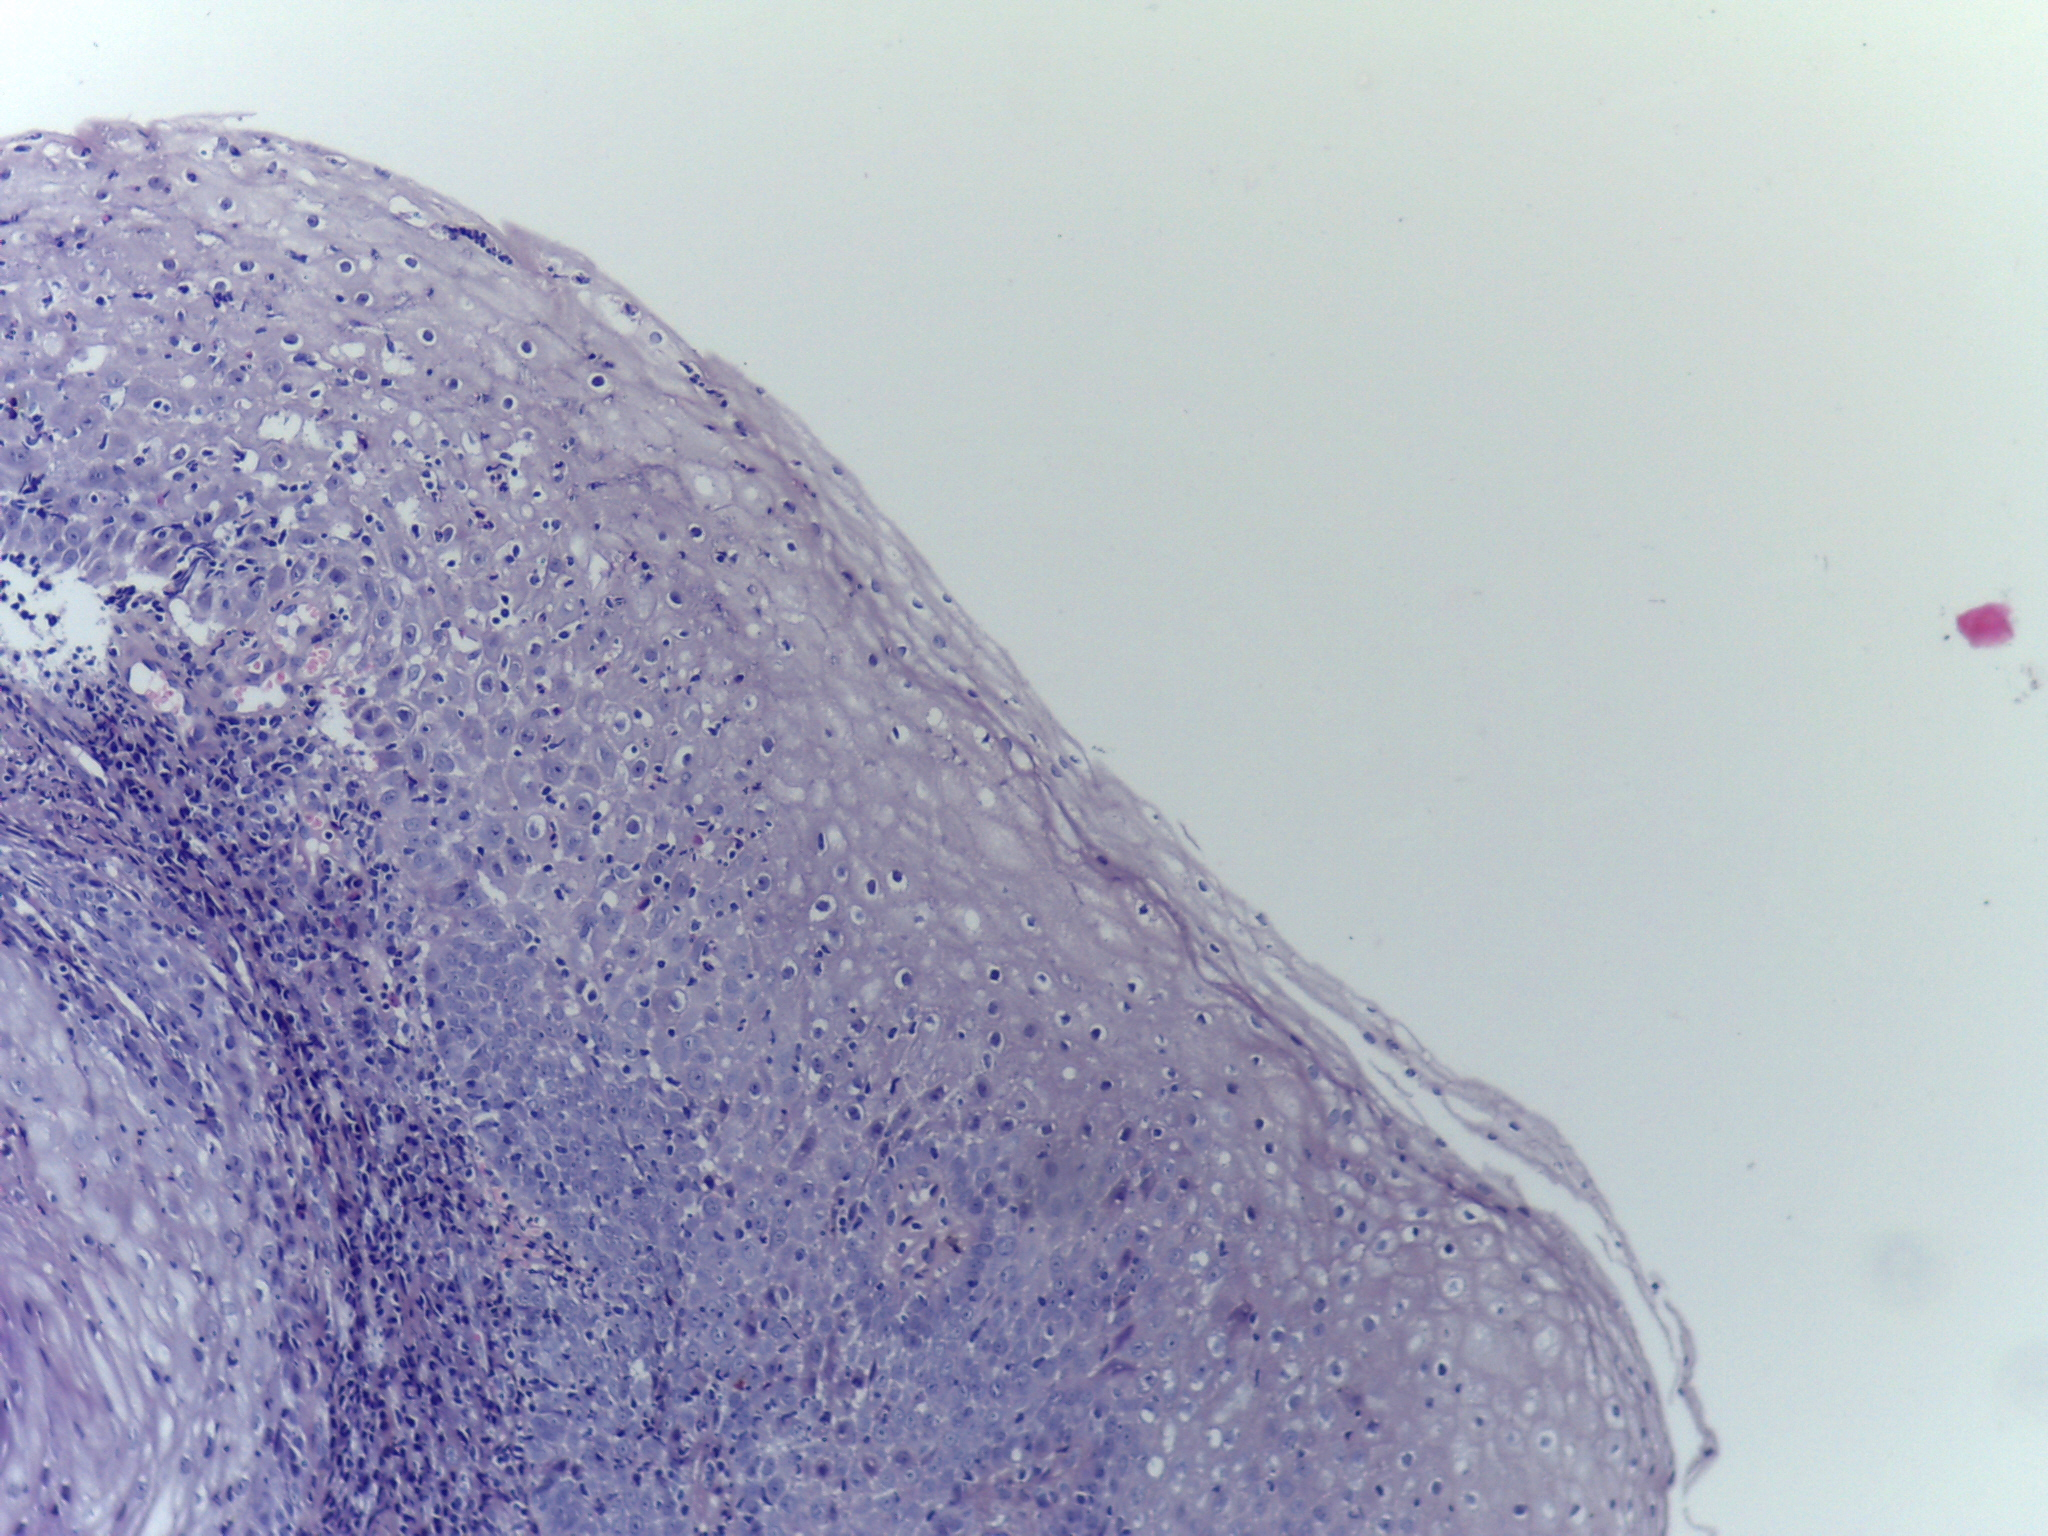
Diagnosis: OSCC